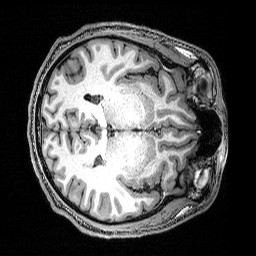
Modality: T1w
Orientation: axial
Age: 30
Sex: male
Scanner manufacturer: siemens
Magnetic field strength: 3 T
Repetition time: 2.53 s
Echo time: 0.0035 s